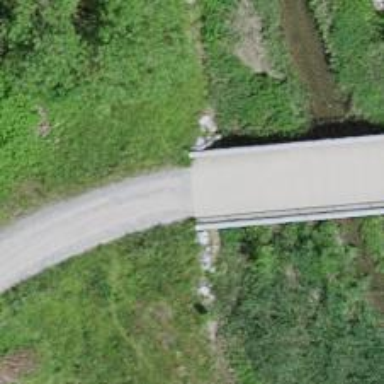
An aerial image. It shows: Track with bridge. The track has grade 2 fine gravel surface.